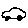
Label: car